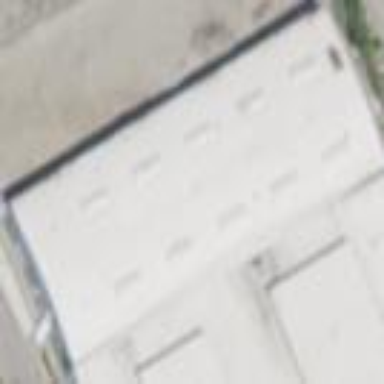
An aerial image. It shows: Industrial building.